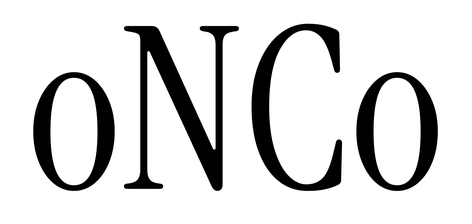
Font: InstrumentSerif-Regular